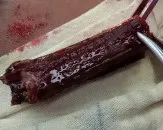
Wooden foreign body measuring 4 cm x 1 cm.
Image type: medical_photograph (skin_photograph)